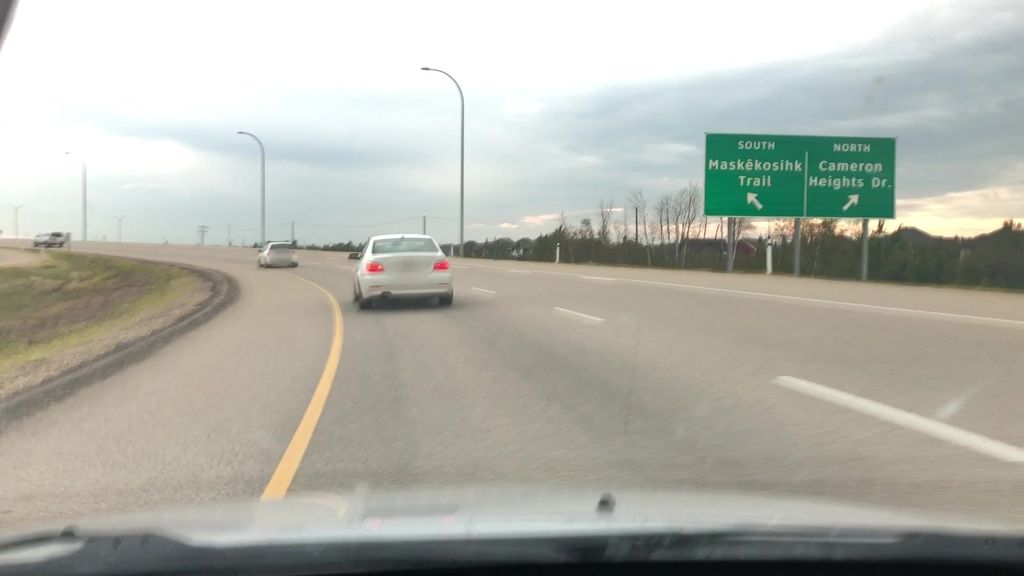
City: edmonton